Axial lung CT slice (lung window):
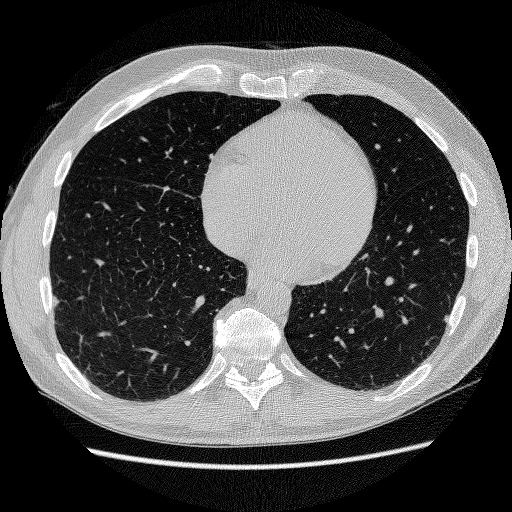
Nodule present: yes
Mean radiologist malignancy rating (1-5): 2.5